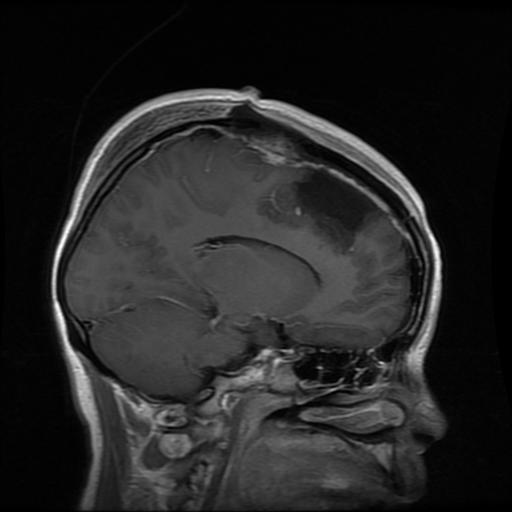
Label: glioma